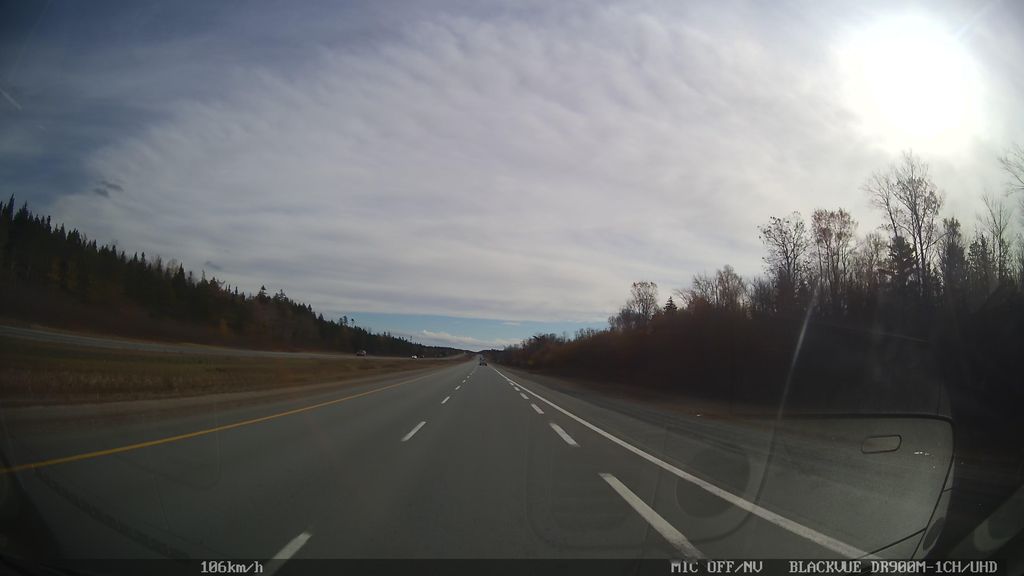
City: halifax